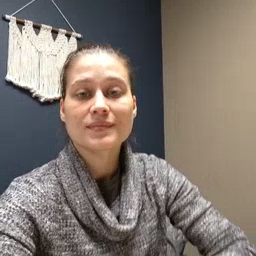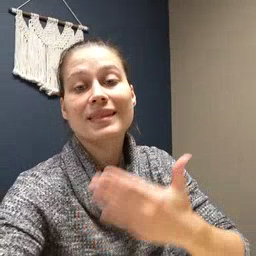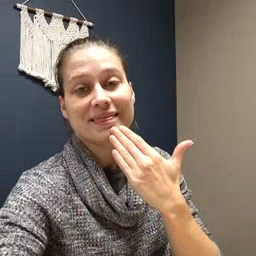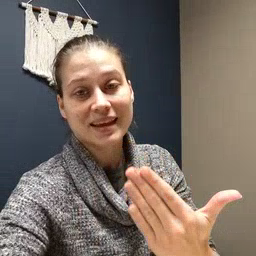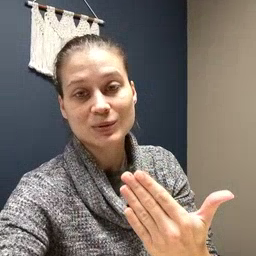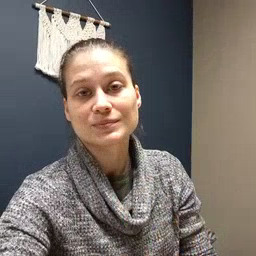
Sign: thankyou